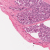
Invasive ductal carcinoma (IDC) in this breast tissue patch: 0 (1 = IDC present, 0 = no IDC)